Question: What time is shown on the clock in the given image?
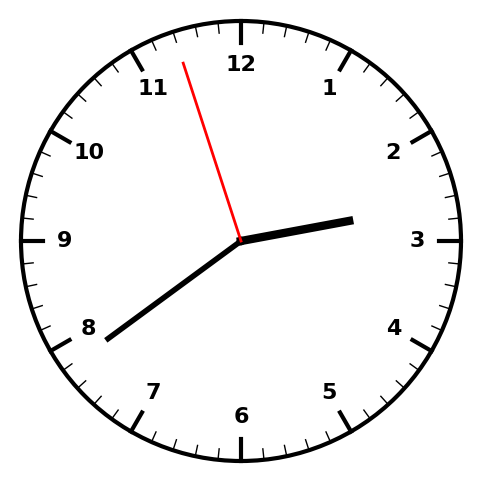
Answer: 02:38:57